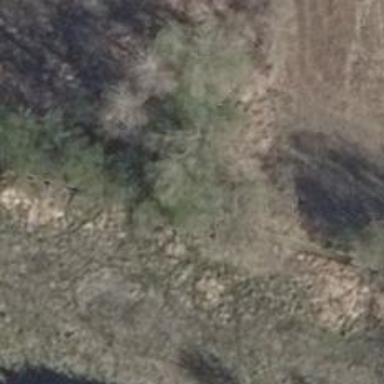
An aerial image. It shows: Row of trees in natural setting.